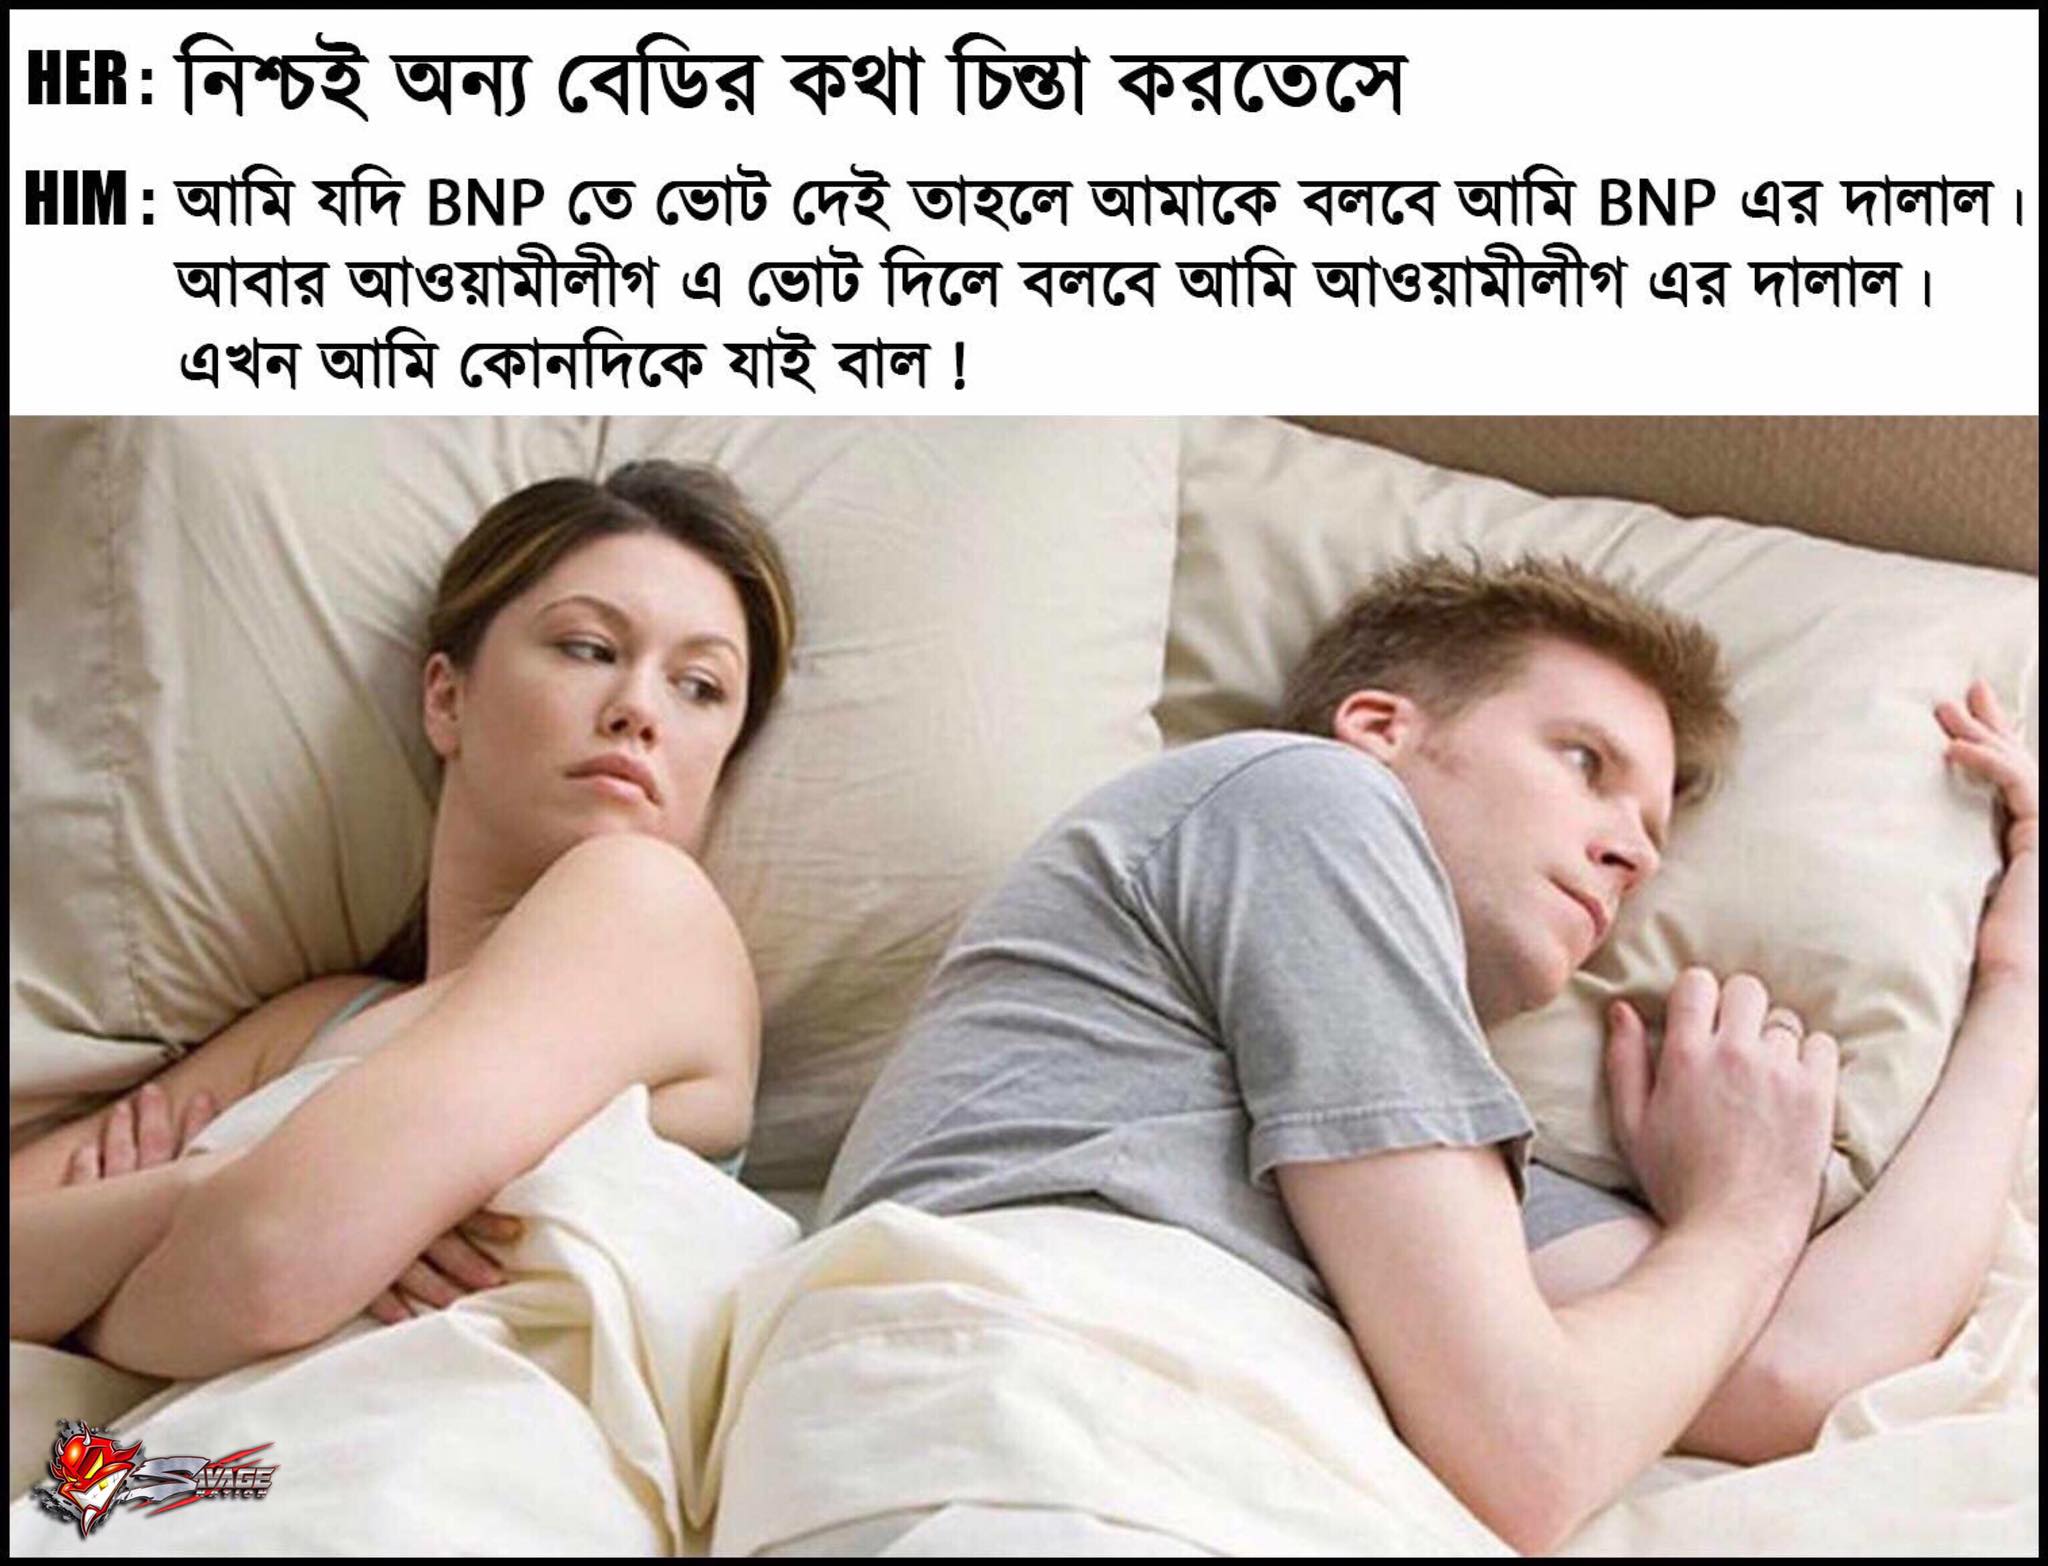
Caption: HER:  নিশ্চই অন্য বেডির কথা চিন্তা করতেসে  HIM:  আমি যদি BNP তে ভোট দেই তাহলে আমাকে বলবে আমি BNP এর দালাল ।   আবার আওয়ামীলীগ  এ ভোট দিলে বলবে আমি আওয়ামীলীগ এর দালাল ।   এখন আমি কোনদিকে যাই বল !
Label: hate